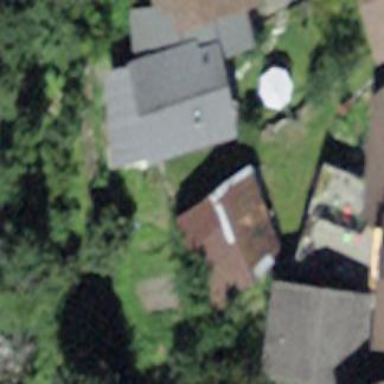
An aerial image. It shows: Simple and straightforward house.